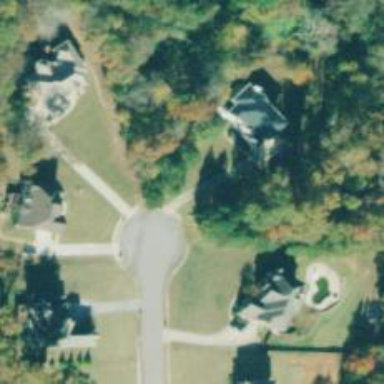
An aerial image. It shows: Driveway leading to service road.